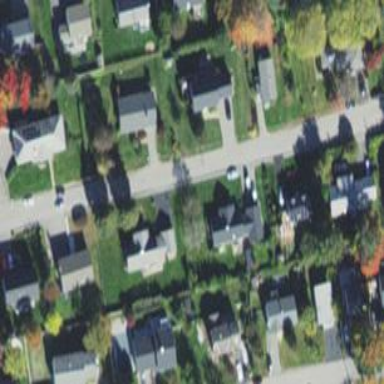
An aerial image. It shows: Driveway.